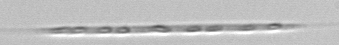
Label: Rhizosolenia